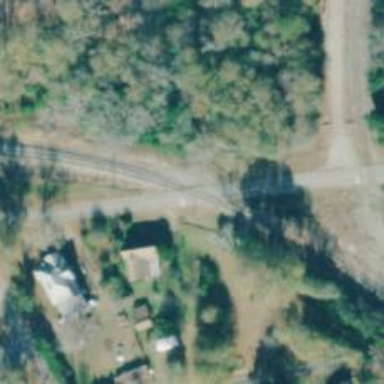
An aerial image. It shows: Railway level crossing.